Field crop: maize
Growth stage: 2
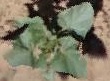
Species: datura